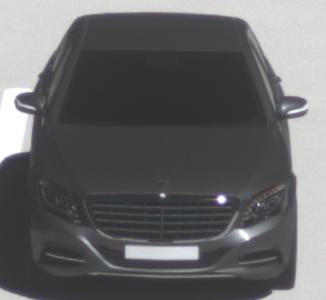
Make: Mercedes-Benz
Model: S 400 HYBRID
Detailed model: S-Class (222) Limousine
Model produced from: 2013/05
Model produced until: 2015/04
Doors: 4
Color: gray
Road condition: dry road
Daytime: midday
Contrast: high contrast